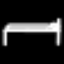
Label: bed